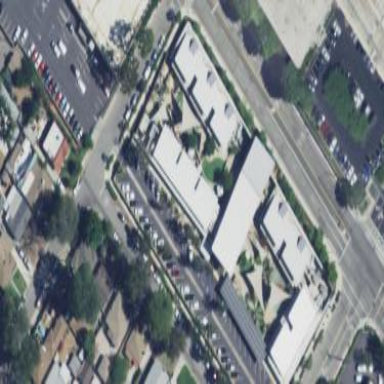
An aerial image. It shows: Building.